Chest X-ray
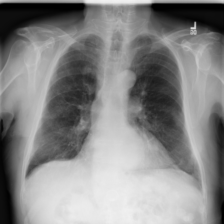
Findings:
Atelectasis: negative
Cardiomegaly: negative
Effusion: negative
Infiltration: negative
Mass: negative
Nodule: negative
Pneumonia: negative
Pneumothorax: negative
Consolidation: negative
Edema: negative
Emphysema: negative
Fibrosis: positive
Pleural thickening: negative
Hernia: negative